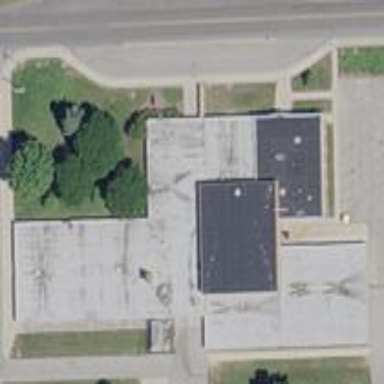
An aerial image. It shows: School building.